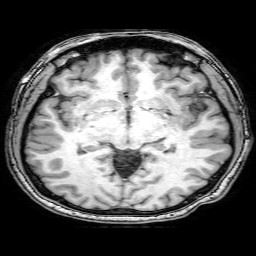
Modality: T1w
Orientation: coronal
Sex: male
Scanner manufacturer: philips
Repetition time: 0.008109 s
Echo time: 0.00371 s